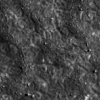
Atmospheric dust classification: not_dusty